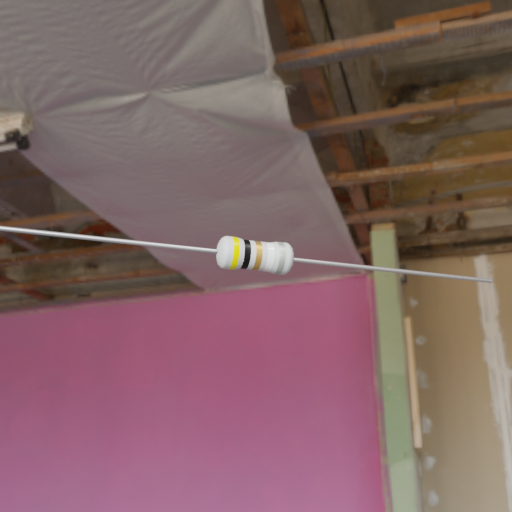
Resistor colour bands (in order): yellow, black, gold, white, silver